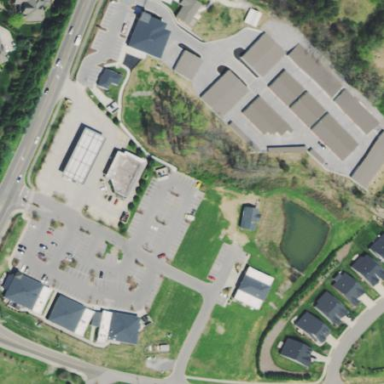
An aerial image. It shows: Retail area.